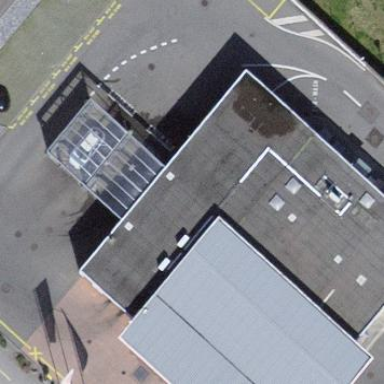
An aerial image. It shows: Car wash facility.